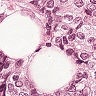
Metastatic tissue present: yes